Question: I have a simple application that loads two assemblies at runtime from 2 subfolders through this piece of code:
'''
Assembly.Load("A, Version=1.0.0.0, Culture=neutral, PublicKeyToken=null");
Assembly.Load("B, Version=1.0.0.0, Culture=neutral, PublicKeyToken=null");
'''
The directory structure is:

So the expected loading is as follow:
'''
TheApp.exe -> A.dll -> C.dll (version 2.0.0.0)
-> B.dll -> C.dll (version 1.0.0.0)
'''
Please note that 'C.dll' is signed so both versions should be loaded side by side.
To ensure the application is loading the assemblies from the right places, I added the following to the application config file:
'''
<?xml version="1.0" encoding="utf-8" ?>
<configuration>
<runtime>
<assemblyBinding xmlns="urn:schemas-microsoft-com:asm.v1">
<probing privatePath="B;A" />
</assemblyBinding>
</runtime>
</configuration>
'''
The problem is the application is crashing with the message below whenever started:
'''
=== Pre-bind state information ===
LOG: User = ...
LOG: DisplayName = C, Version=2.0.0.0, Culture=neutral, PublicKeyToken=93a02044a09d059a
(Fully-specified)
LOG: Appbase = file:///D:/Temp/TheApp/bin/Debug/Test/
LOG: Initial PrivatePath = NULL
Calling assembly : A, Version=2.0.0.0, Culture=neutral, PublicKeyToken=null.
===
LOG: This bind starts in default load context.
LOG: Using application configuration file: D:\Temp\TheAppin\Debug\Test\TheApp.exe.Config
LOG: Using machine configuration file from C:\Windows\Microsoft.NET\Framework2.0.50727\config\machine.config.
LOG: Post-policy reference: C, Version=2.0.0.0, Culture=neutral, PublicKeyToken=93a02044a09d059a
LOG: Attempting download of new URL file:///D:/Temp/TheApp/bin/Debug/Test/C.DLL.
LOG: Attempting download of new URL file:///D:/Temp/TheApp/bin/Debug/Test/C/C.DLL.
LOG: Attempting download of new URL file:///D:/Temp/TheApp/bin/Debug/Test/B/C.DLL.
WRN: Comparing the assembly name resulted in the mismatch: Major Version
ERR: Failed to complete setup of assembly (hr = 0x80131040). Probing terminated.
'''
: Why is the runtime looking at "B" folder only? Why is it not continuing to look for the right version of the shared assembly in the A folder?
: I added the '<codeBase>' tag as mentioned below, I know have the following in my config file:
'''
<?xml version="1.0" encoding="utf-8" ?>
<configuration>
<runtime>
<assemblyBinding xmlns="urn:schemas-microsoft-com:asm.v1">
<probing privatePath="B;A" />
</assemblyBinding>
<dependentAssembly>
<assemblyIdentity name="C" publicKeyToken="93a02044a09d059a" />
<codeBase version="1.0.0.0" href="B/C.dll"/>
<codeBase version="2.0.0.0" href="A/C.dll"/>
</dependentAssembly>
</runtime>
</configuration>
'''
Still, the problem persists!
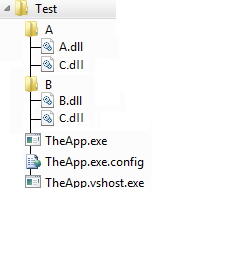
Answer: See the note on <URL> MSDN page on probing which directly addresses your issue:
> If you have multiple versions of an assembly in a directory and you want to reference a particular version of that assembly, you must use the '<codeBase>' element instead of the 'privatePath' attribute of the '<probing>' element. If you use the '<probing>' element, the runtime stops probing the first time it finds an assembly that matches the simple assembly name referenced, whether it is a correct match or not. If it is a correct match, that assembly is used. If it is not a correct match, probing stops and binding fails.
The runtime is looking for the 2.0.0.0 version but finds the 1.0.0.0 version and stops looking.
The final solution is changing the config file to the following:
'''
<?xml version="1.0" encoding="utf-8" ?>
<configuration>
<runtime>
<assemblyBinding xmlns="urn:schemas-microsoft-com:asm.v1">
<probing privatePath="B;A" />
<dependentAssembly>
<assemblyIdentity name="C" publicKeyToken="93a02044a09d059a" />
<codeBase version="1.0.0.0" href="B/C.dll"/>
<codeBase version="2.0.0.0" href="A/C.dll"/>
</dependentAssembly>
</assemblyBinding>
</runtime>
</configuration>
'''